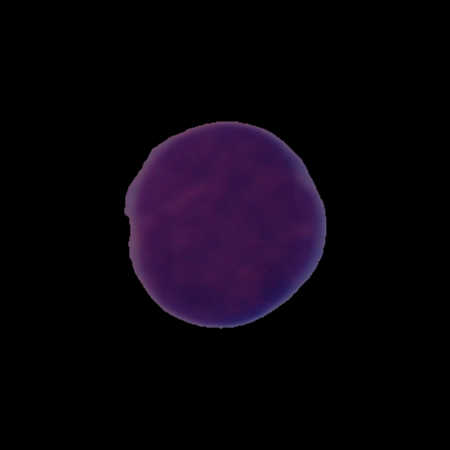
Label: cancer